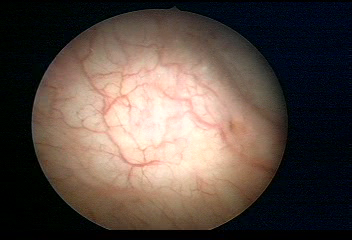
Modality: WLC
Class: Normal mucosa
Bladder cancer association: No